Question: I need to create a layout that looks like the one in the picture but I'm lost.

Can someone help me?
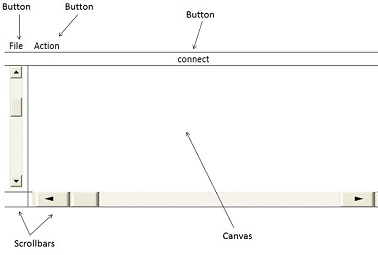
Answer: Let me give you a starting point:
'''
public static void main(String[] args)
{
Display display = new Display();
Shell shell = new Shell(display);
shell.setLayout(new GridLayout(1, false));
shell.setText("StackOverflow");
Composite contentHolder = new Composite(shell, SWT.NONE);
contentHolder.setLayoutData(new GridData(SWT.FILL, SWT.FILL, true, true));
contentHolder.setLayout(new GridLayout(1, false));
createMenuBar(shell);
createContent(contentHolder);
shell.pack();
shell.setSize(600, 400);
shell.open();
while (!shell.isDisposed())
{
if (!display.readAndDispatch())
{
display.sleep();
}
}
display.dispose();
}
private static void createContent(Composite parent)
{
Button button = new Button(parent, SWT.NONE);
button.setText("connect");
button.setLayoutData(new GridData(SWT.FILL, SWT.TOP, true, false));
Canvas canvas = new Canvas(parent, SWT.BORDER | SWT.V_SCROLL | SWT.H_SCROLL);
canvas.setLayoutData(new GridData(SWT.FILL, SWT.FILL, true, true));
}
private static void createMenuBar(final Shell shell)
{
Menu menuBar = new Menu(shell, SWT.BAR);
MenuItem fileItem = new MenuItem(menuBar, SWT.CASCADE);
fileItem.setText("File");
MenuItem helpItem = new MenuItem(menuBar, SWT.CASCADE);
helpItem.setText("Action");
Menu fileMenu = new Menu(menuBar);
fileItem.setMenu(fileMenu);
MenuItem exitItem = new MenuItem(fileMenu, SWT.NONE);
exitItem.setText("Exit");
Menu aboutMenu = new Menu(menuBar);
helpItem.setMenu(aboutMenu);
MenuItem aboutItem = new MenuItem(aboutMenu, SWT.NONE);
aboutItem.setText("Some action");
shell.setMenuBar(menuBar);
}
'''
Looks like this:

If you really need the vertical scrollbar on the left, have a look at <URL>.